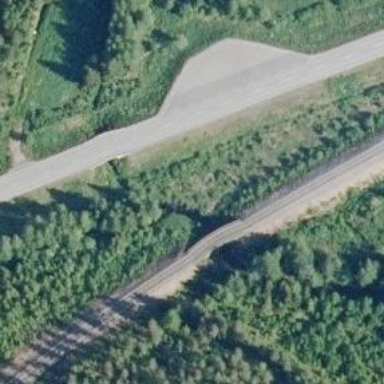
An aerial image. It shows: Bridge over railway track of class B1.